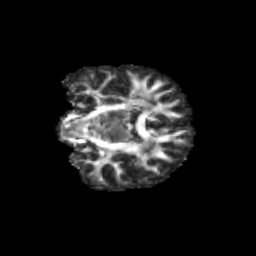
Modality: FA
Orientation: coronal
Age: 11
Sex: male
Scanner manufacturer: siemens
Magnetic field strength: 3 T
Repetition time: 3.8 s
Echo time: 0.07 s